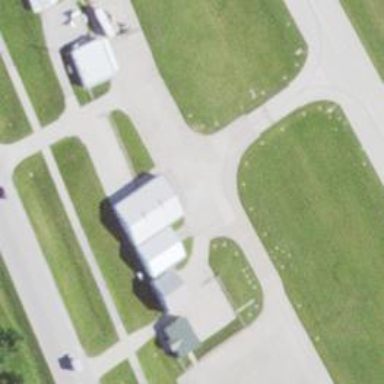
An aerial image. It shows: Image of taxiway at airport.